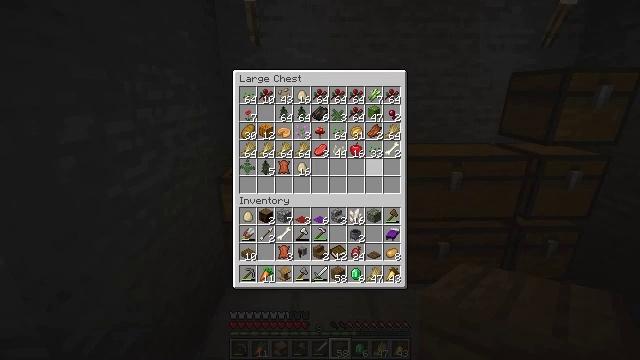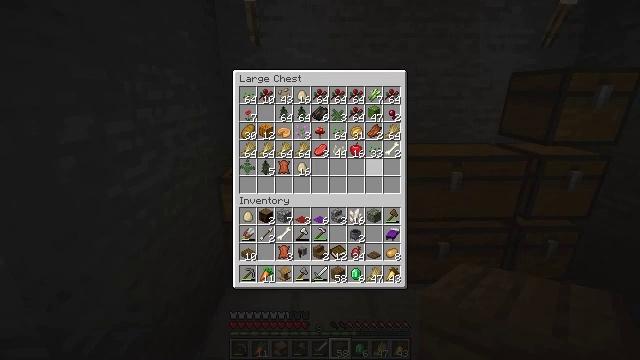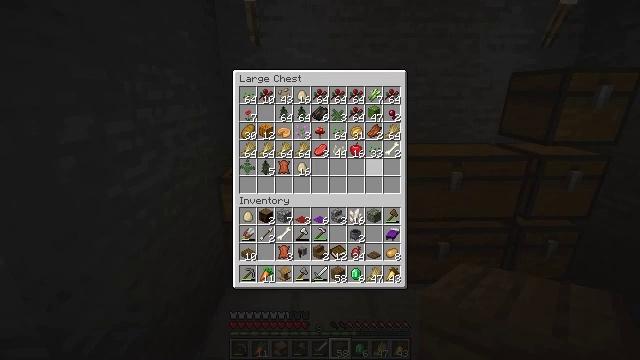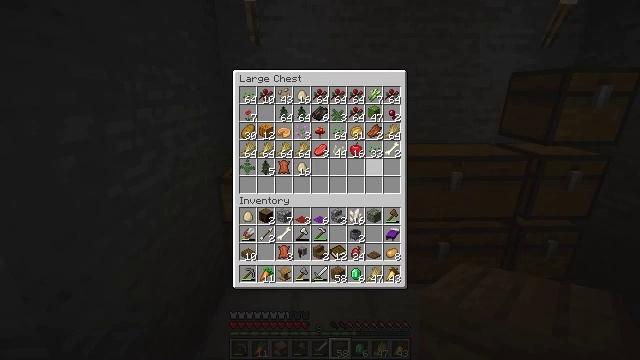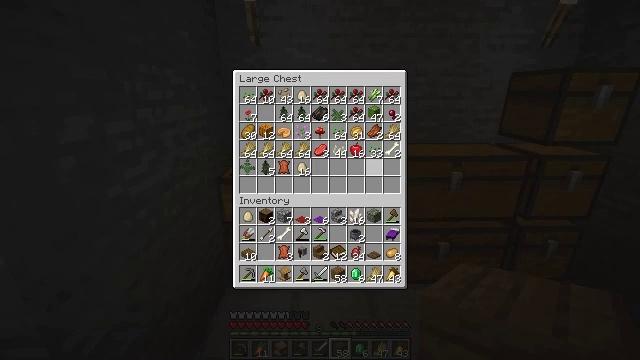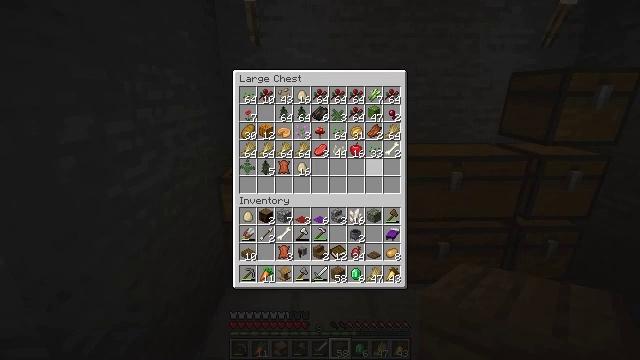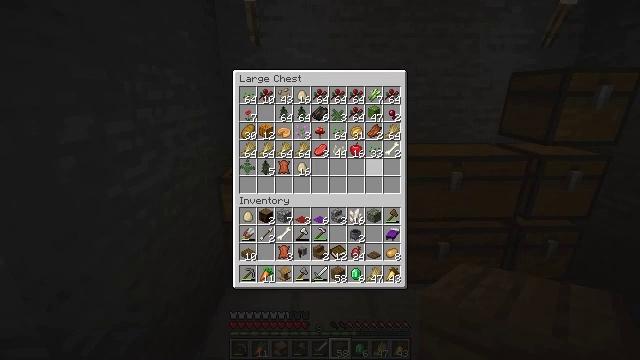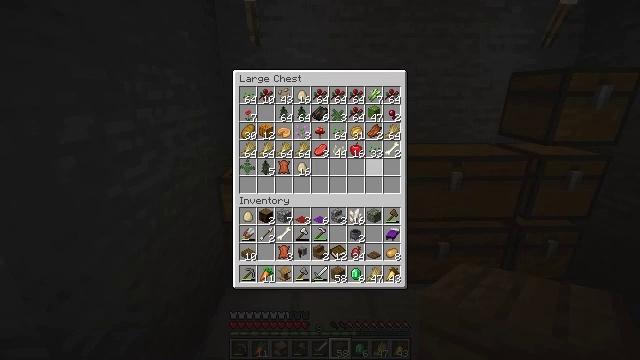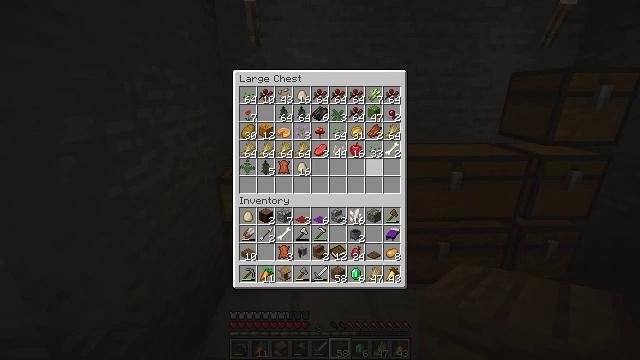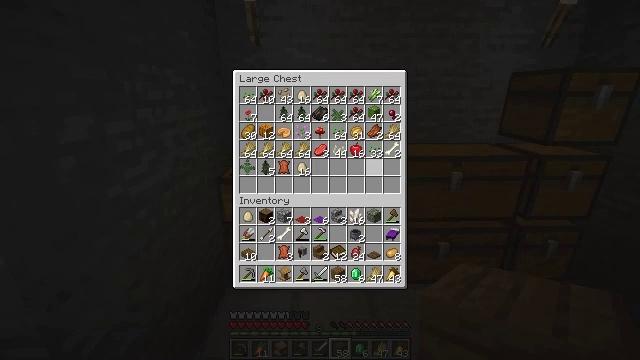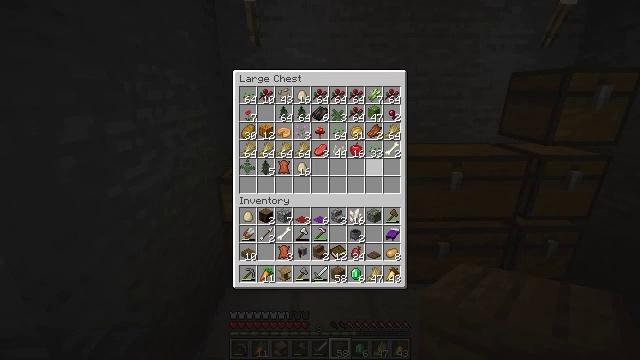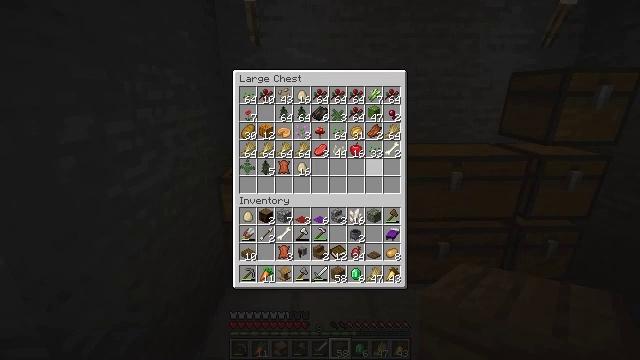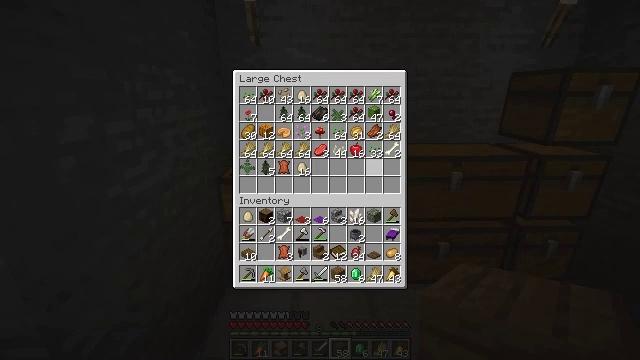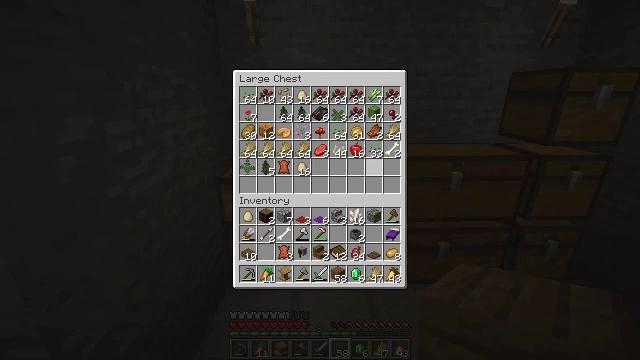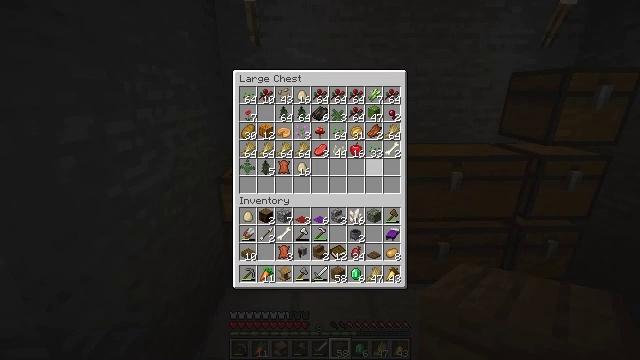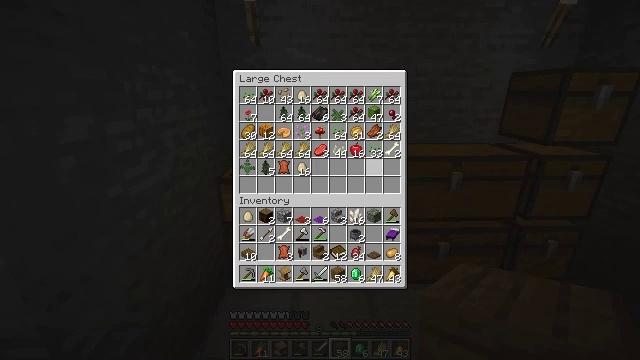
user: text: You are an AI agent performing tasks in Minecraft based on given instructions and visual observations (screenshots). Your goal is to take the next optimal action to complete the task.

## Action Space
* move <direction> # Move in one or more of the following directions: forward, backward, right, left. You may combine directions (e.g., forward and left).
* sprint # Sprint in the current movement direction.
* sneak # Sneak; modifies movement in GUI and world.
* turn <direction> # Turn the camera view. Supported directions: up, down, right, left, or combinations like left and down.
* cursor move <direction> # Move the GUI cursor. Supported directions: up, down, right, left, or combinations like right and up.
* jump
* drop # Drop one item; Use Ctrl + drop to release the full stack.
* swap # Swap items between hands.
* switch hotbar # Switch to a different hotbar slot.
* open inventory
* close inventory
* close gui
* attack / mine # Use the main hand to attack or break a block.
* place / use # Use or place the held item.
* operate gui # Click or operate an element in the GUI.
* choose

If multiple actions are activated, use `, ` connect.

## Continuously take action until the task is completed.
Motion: motion action
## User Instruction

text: Attack bamboo to gather it.
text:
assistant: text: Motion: no_op
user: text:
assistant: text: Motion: no_op
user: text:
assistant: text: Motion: no_op
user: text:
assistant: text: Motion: no_op
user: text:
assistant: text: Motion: no_op
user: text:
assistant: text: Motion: no_op
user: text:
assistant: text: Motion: no_op
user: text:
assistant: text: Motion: no_op
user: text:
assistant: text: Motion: no_op
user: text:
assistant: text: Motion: no_op
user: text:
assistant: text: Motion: no_op
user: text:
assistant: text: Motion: no_op
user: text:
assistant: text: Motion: no_op
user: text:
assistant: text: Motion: no_op
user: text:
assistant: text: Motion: no_op
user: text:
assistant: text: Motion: no_op
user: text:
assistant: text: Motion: no_op
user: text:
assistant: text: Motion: no_op
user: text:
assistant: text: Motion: no_op
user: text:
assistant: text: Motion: no_op
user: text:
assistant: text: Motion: no_op
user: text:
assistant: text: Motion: no_op
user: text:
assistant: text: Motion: no_op
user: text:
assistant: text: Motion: no_op
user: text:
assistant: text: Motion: no_op
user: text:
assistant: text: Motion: no_op
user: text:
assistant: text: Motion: no_op
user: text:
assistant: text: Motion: no_op
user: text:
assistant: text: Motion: no_op
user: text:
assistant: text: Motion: no_op